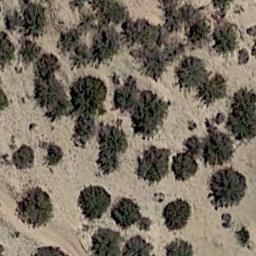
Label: chaparral